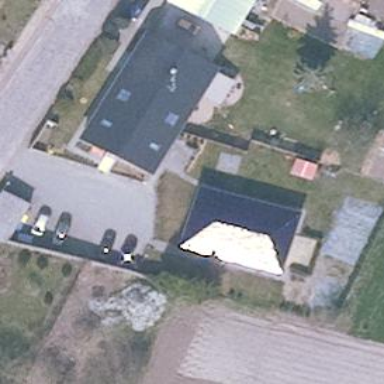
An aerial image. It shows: Building.